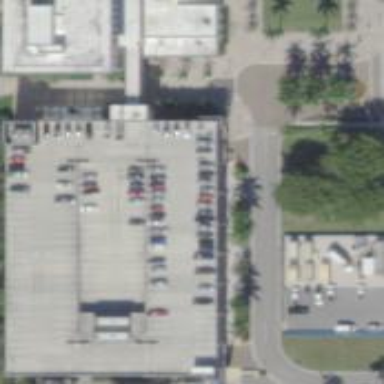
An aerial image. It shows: Multi-storey concrete parking building.